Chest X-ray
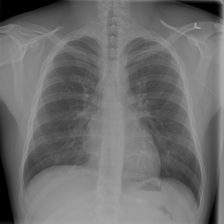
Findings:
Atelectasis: negative
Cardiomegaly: negative
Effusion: negative
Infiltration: positive
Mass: negative
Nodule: negative
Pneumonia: negative
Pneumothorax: negative
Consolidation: negative
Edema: negative
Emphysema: negative
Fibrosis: negative
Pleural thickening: negative
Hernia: negative